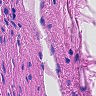
Metastatic tissue present: no